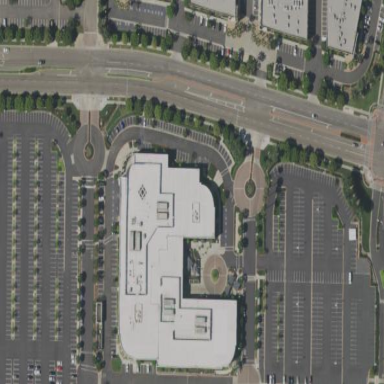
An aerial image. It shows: Commercial building.